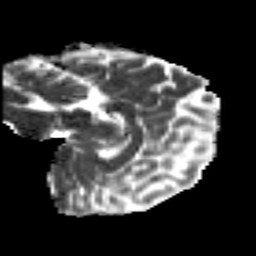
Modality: MD
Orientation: sagittal
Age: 18
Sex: male
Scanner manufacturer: siemens
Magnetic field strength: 3 T
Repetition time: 8.8 s
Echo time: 0.085 s